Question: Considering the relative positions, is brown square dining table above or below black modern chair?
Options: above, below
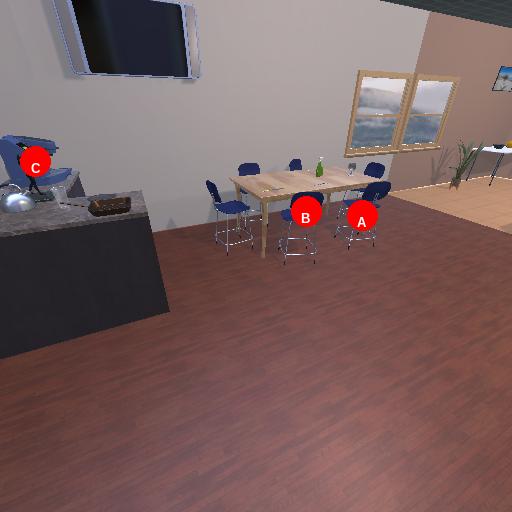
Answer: above